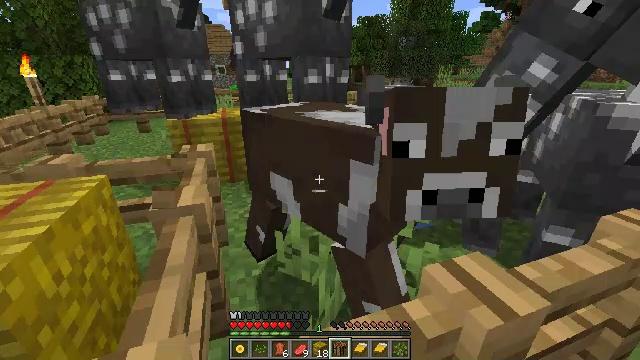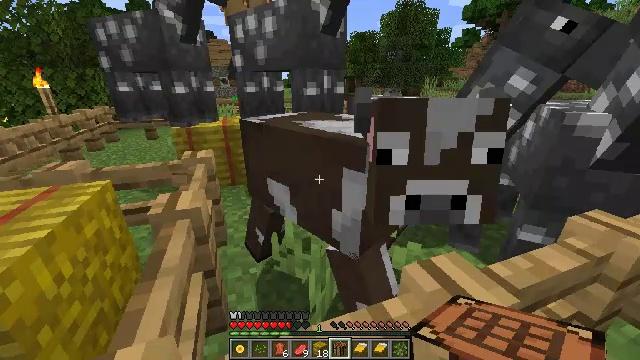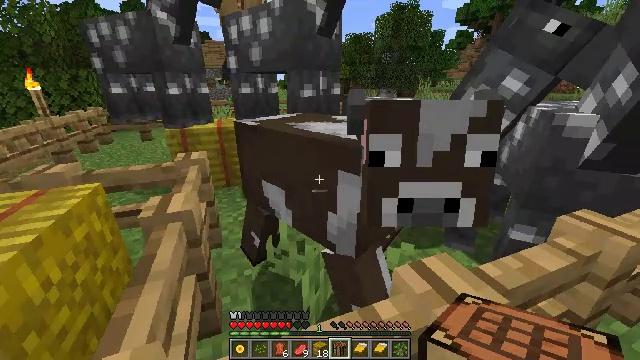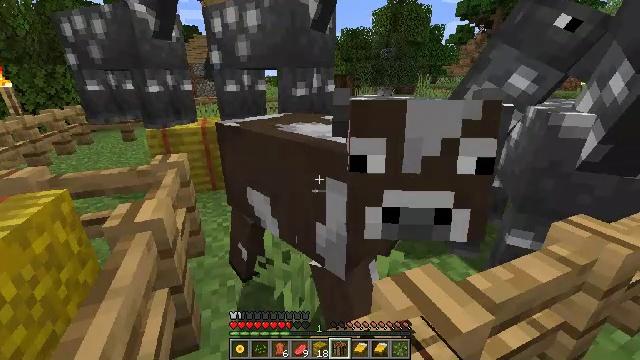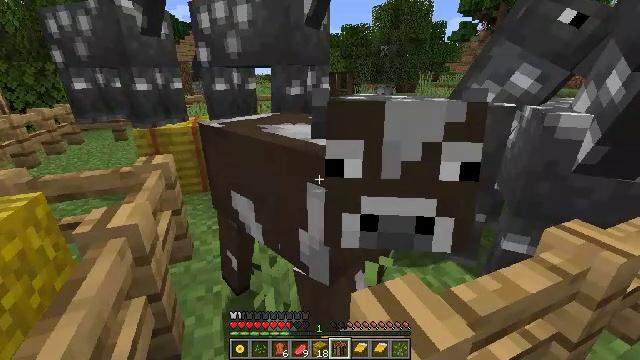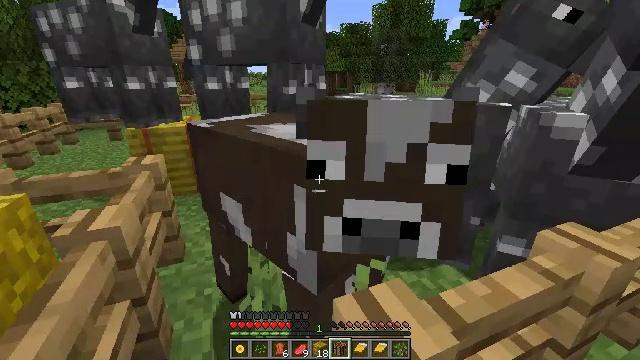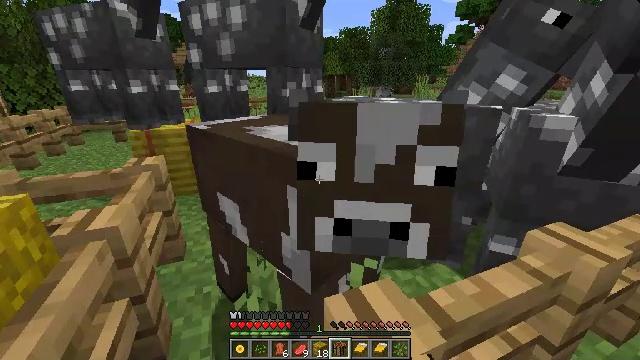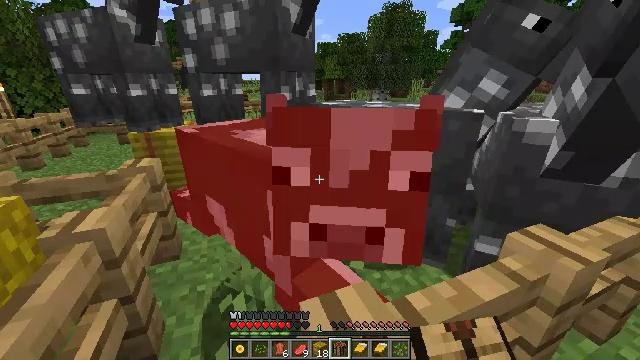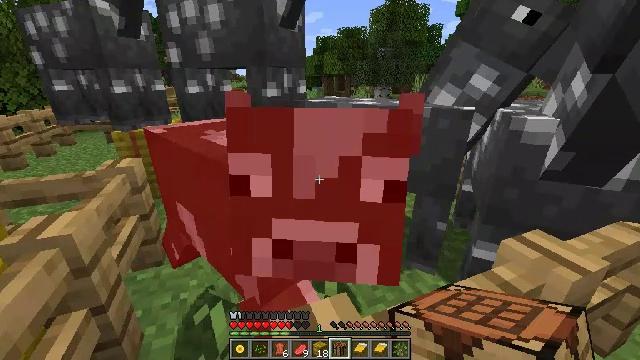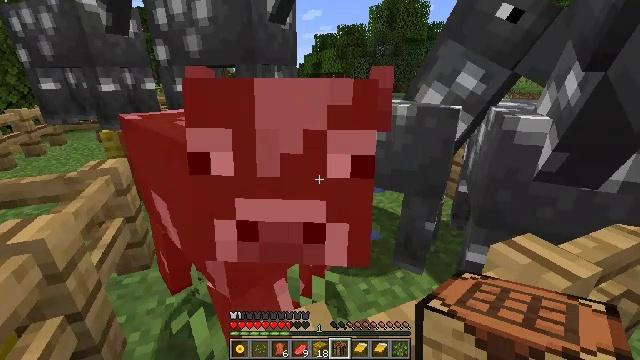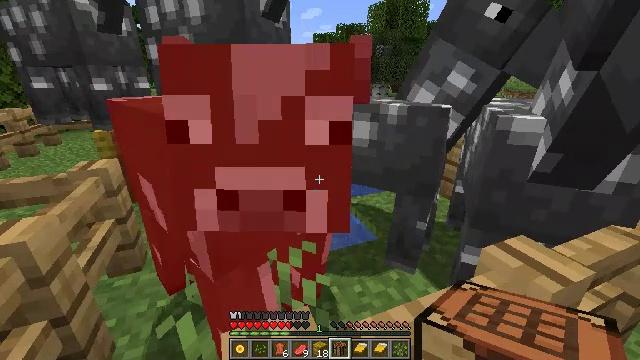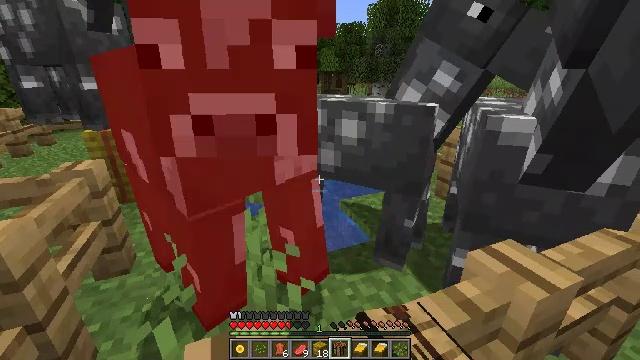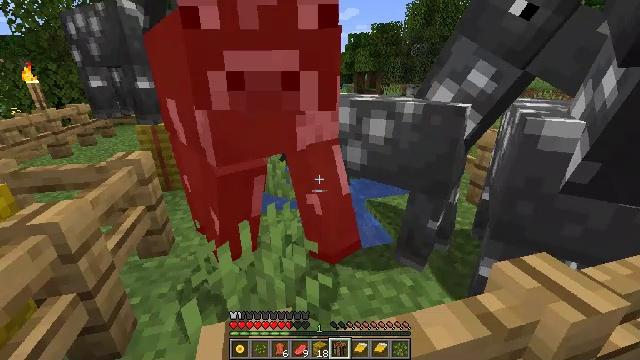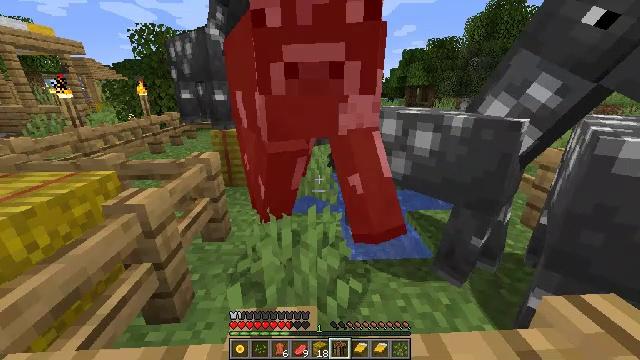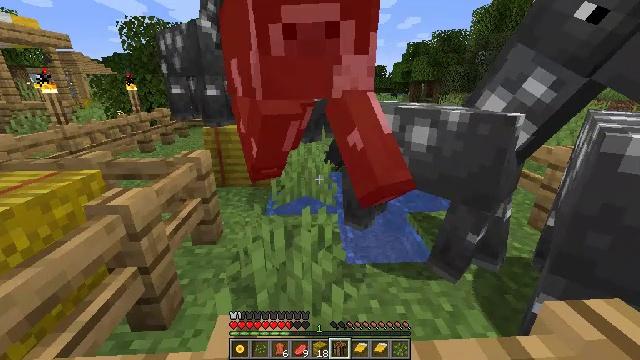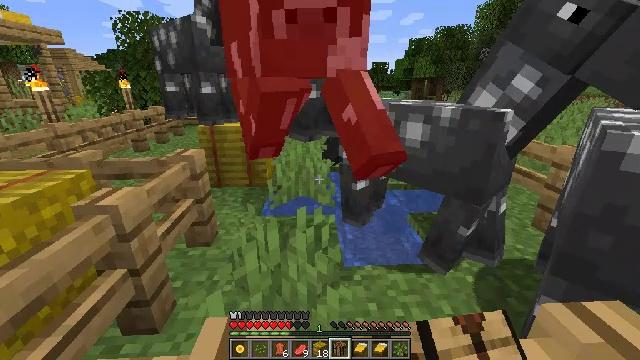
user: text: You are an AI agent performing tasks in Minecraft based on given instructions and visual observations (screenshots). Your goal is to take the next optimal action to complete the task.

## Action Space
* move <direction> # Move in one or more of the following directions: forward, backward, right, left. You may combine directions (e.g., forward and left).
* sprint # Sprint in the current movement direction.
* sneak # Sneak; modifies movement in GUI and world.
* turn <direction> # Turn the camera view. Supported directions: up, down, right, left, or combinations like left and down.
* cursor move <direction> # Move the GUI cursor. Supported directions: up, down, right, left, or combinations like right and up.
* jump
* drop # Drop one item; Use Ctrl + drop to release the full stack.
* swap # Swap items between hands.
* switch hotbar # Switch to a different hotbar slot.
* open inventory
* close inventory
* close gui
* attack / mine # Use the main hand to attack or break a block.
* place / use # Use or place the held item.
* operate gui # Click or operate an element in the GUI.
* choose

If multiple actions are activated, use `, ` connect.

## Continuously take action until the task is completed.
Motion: motion action
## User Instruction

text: Kill mobs.
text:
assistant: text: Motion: move forward
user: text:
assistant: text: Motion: move forward, attack / mine
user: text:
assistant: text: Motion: move forward, attack / mine
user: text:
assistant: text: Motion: move forward, attack / mine
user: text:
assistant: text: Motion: attack / mine
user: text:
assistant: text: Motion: move forward, attack / mine
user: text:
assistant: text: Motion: move forward, attack / mine
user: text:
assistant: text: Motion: move forward, attack / mine
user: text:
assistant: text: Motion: move forward
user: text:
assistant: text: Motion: move forward, attack / mine
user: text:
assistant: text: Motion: attack / mine
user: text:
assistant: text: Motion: move forward, turn left, attack / mine
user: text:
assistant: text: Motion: move forward, turn left and up, attack / mine
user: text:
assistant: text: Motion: move forward, attack / mine
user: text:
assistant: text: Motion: move forward, attack / mine
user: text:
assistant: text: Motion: move forward, attack / mine
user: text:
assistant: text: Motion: move forward, turn left, attack / mine
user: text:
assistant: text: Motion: move forward
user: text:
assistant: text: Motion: move forward, attack / mine
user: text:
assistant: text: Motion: move forward, attack / mine
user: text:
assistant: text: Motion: move forward, attack / mine
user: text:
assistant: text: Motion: move forward, turn left and up
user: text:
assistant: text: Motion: move forward
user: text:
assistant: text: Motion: move forward, attack / mine
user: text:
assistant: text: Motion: attack / mine